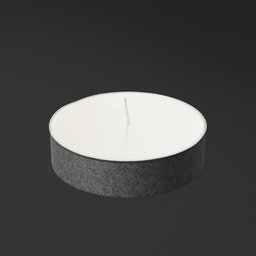
Label: decoration